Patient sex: M
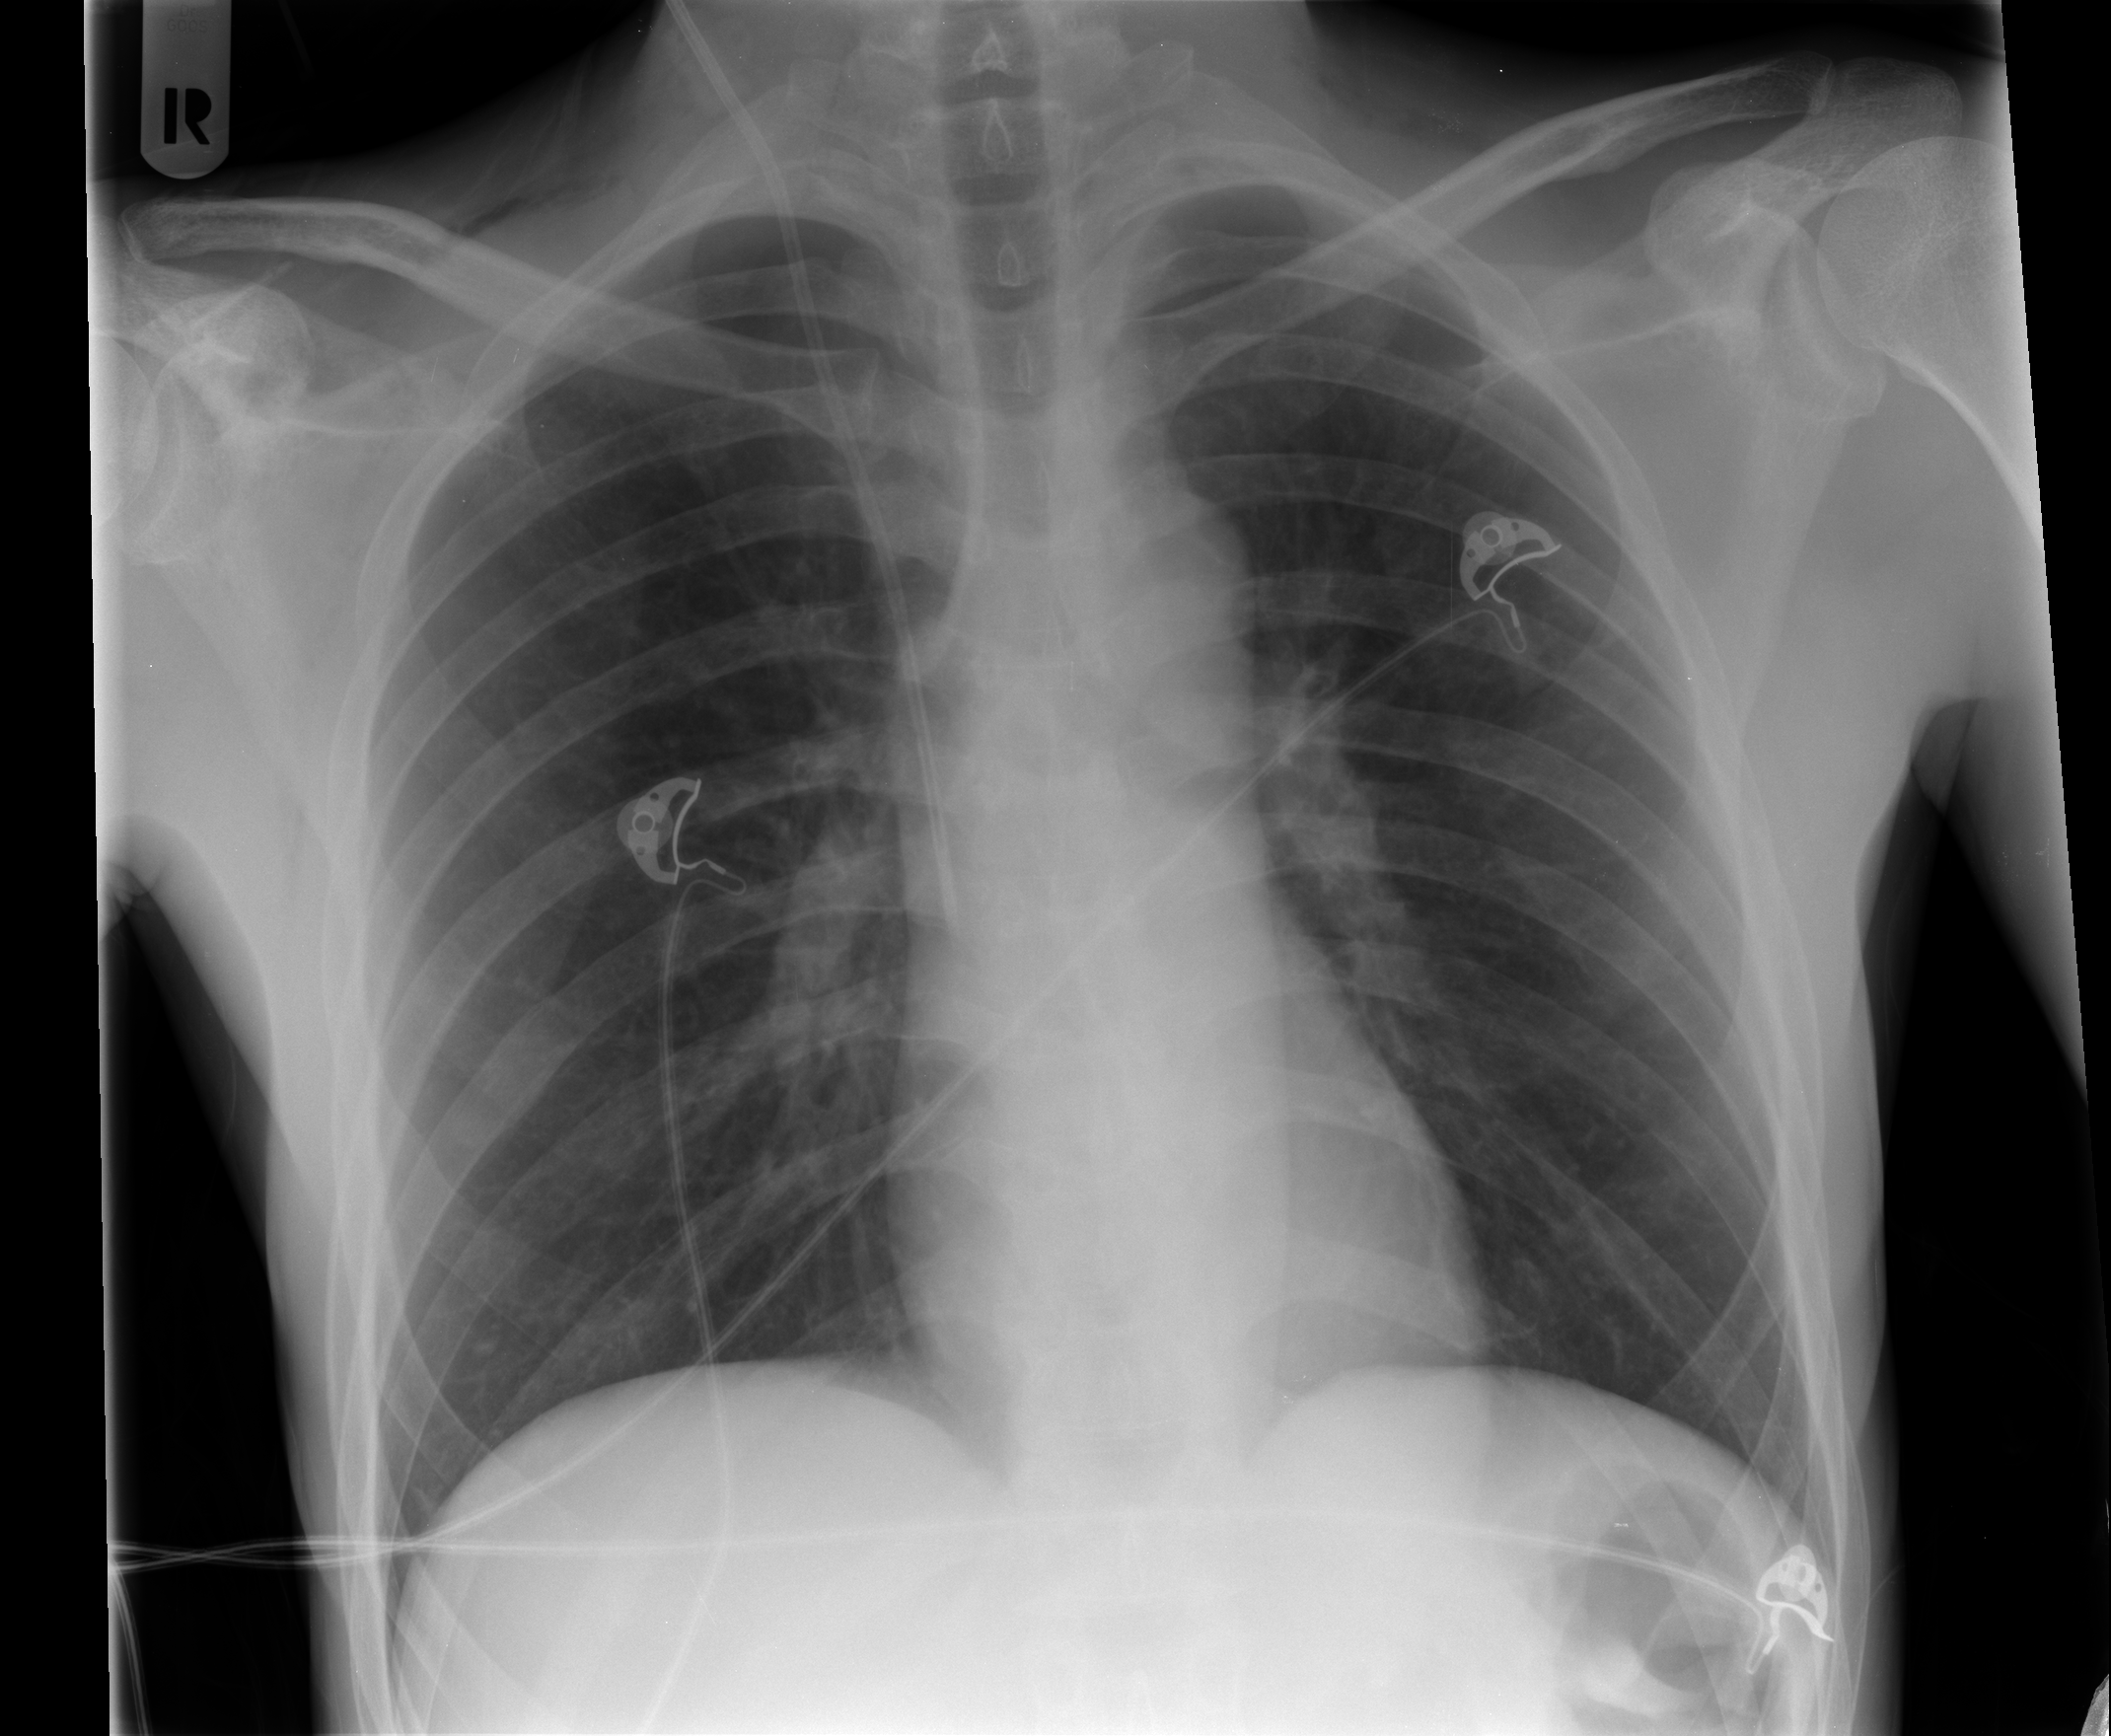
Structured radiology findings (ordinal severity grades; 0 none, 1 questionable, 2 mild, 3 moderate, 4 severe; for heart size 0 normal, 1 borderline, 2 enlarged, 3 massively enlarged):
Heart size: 0
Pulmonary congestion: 0
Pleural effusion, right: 0
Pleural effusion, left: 0
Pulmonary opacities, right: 0
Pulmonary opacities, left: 0
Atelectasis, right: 1
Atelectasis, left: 0